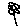
Label: flower